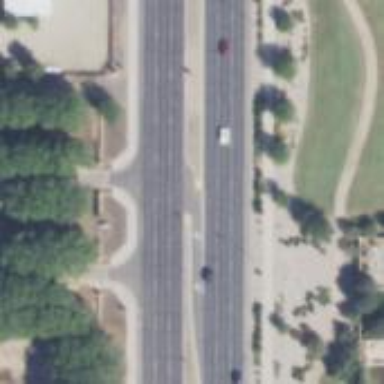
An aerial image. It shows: Primary link road with asphalt surface.